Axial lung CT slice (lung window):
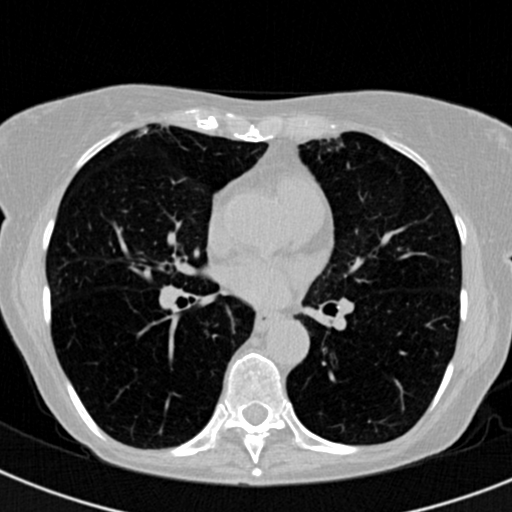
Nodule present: no